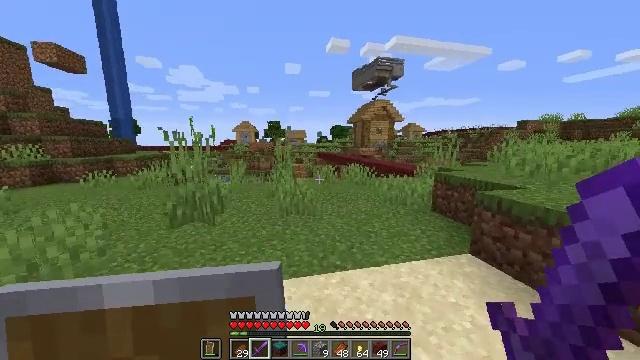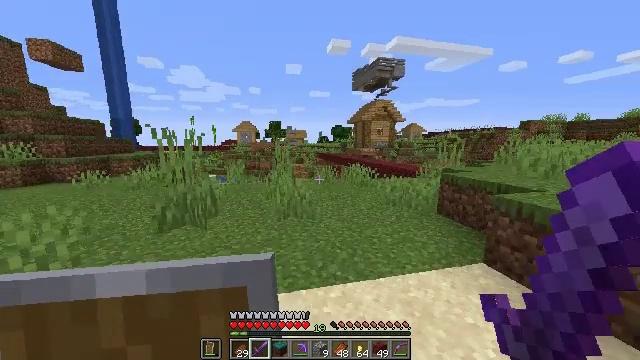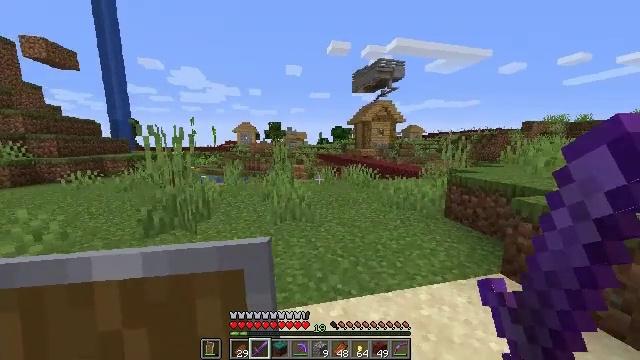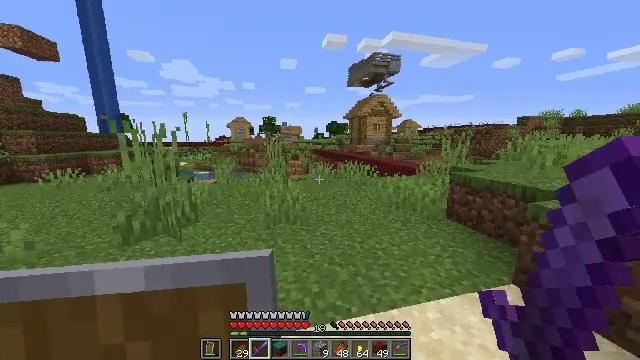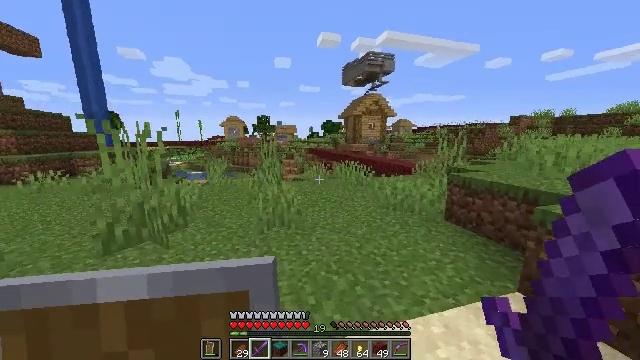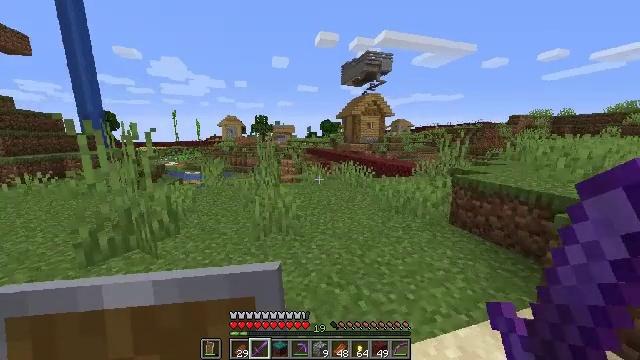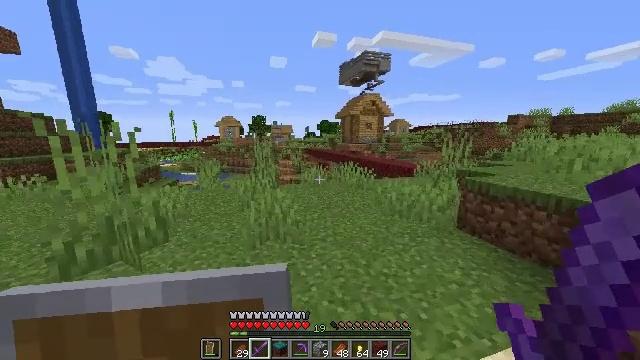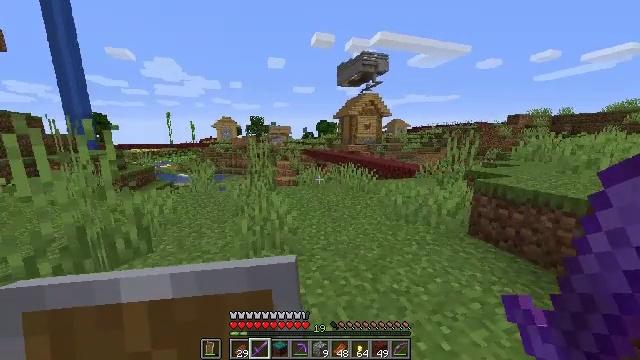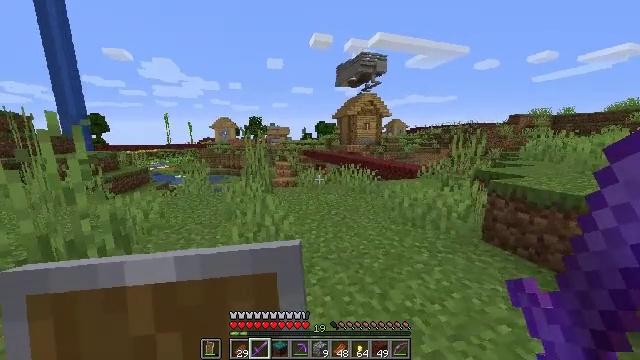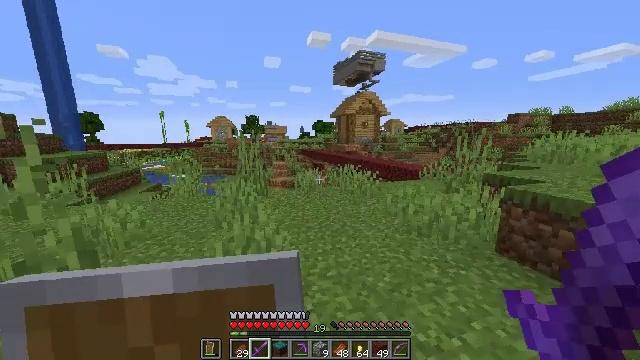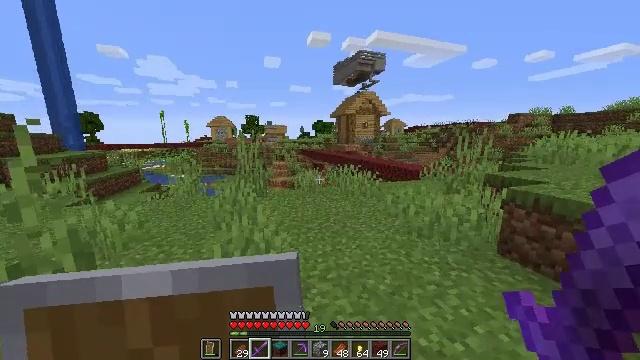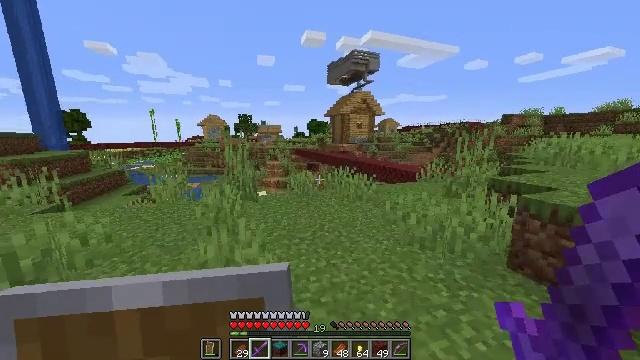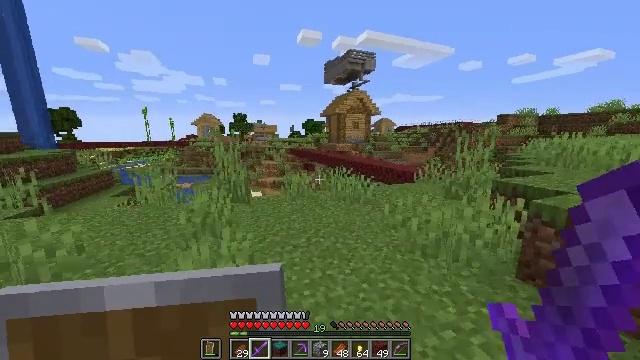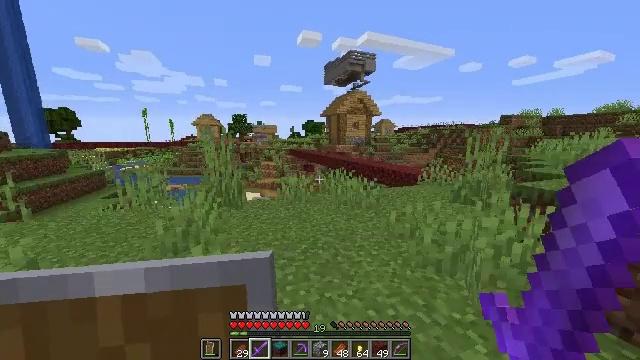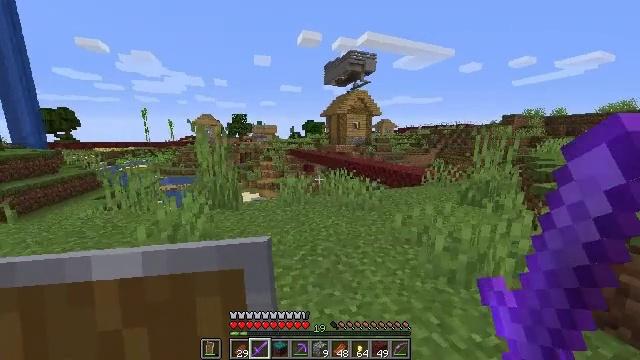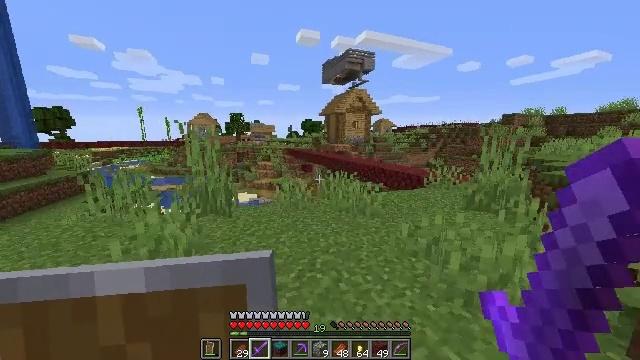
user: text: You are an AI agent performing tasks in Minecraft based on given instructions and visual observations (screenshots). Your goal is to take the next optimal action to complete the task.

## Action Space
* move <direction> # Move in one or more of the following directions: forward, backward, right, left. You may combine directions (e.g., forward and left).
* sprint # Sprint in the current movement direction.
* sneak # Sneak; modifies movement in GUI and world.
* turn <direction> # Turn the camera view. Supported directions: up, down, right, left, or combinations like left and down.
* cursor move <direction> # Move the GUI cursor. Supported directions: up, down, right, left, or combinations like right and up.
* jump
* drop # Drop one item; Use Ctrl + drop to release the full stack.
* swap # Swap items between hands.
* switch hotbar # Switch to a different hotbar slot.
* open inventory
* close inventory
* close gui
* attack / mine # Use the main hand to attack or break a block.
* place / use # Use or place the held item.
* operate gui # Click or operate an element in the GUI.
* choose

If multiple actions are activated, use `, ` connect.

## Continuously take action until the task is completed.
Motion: motion action
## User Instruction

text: Collect tall grass by breaking it.
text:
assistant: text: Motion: move forward
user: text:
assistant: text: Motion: move forward
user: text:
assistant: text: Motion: move forward, turn right and down
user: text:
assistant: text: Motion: move forward, turn right
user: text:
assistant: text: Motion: move forward
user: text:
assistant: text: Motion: move forward
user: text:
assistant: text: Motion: move forward
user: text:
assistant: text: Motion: move forward
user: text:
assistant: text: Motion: move forward
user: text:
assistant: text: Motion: move forward
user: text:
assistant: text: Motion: move forward, turn right
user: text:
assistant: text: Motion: move forward, turn right
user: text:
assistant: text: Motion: move forward
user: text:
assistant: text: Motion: move forward
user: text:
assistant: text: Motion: move forward
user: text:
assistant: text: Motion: move forward
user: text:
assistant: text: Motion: move forward
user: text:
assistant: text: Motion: move forward
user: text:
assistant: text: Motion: move forward
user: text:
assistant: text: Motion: move forward, turn right
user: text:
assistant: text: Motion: move forward, turn right
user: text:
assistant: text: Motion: move forward, turn right
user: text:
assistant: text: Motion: move forward, turn right
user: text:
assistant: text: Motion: move forward
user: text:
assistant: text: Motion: move forward, turn right
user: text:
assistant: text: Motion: move forward and move right, turn right and down
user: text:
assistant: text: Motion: move forward and move right, turn right and down
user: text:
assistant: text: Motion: move forward and move right
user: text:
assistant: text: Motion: move forward and move right
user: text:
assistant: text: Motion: move forward